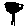
Label: tree